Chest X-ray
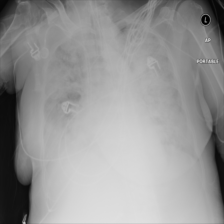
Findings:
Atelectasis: negative
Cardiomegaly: negative
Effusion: negative
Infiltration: negative
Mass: negative
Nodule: negative
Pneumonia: negative
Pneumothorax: negative
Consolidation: positive
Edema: negative
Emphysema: negative
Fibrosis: negative
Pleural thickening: negative
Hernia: negative